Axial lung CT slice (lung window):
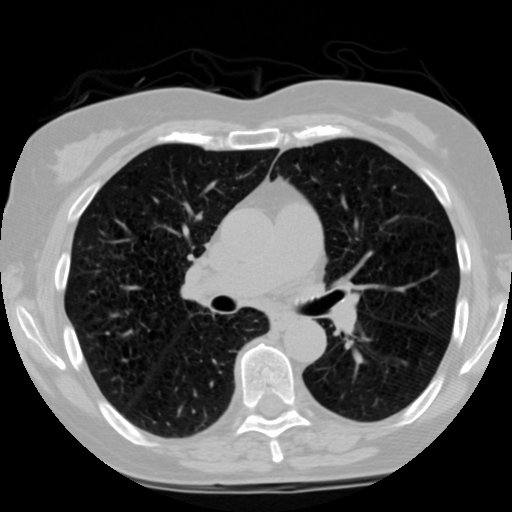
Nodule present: no